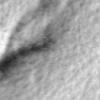
Label: no_change